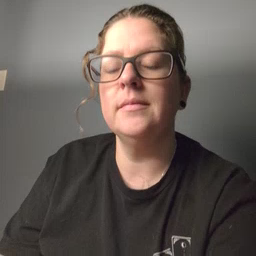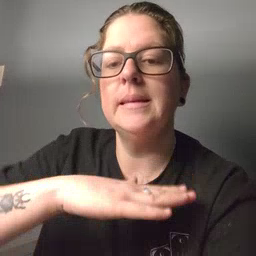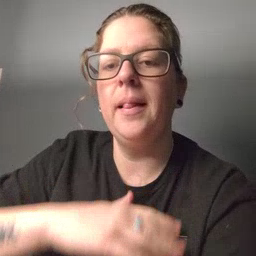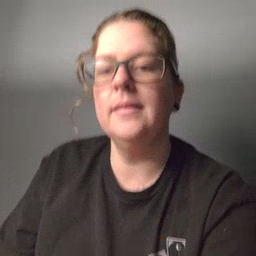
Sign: table